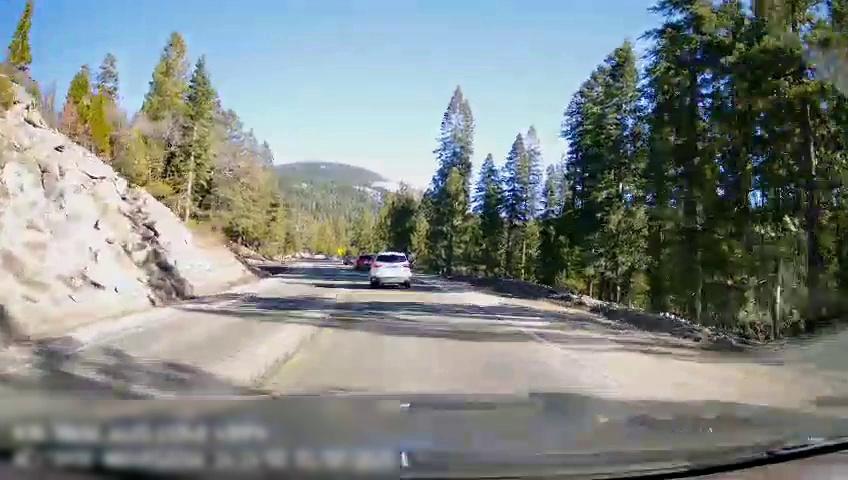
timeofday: Day
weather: Sunny
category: Drivable Space
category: Vehicles | SUV
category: Vehicles | SUV
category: Lanes | Current Lane
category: Lanes | Opposite Lane